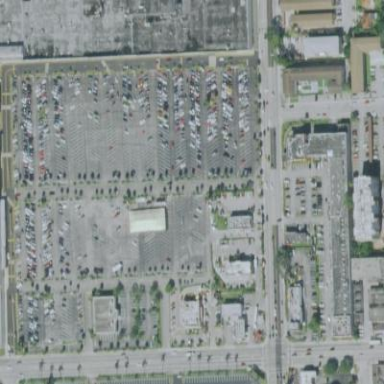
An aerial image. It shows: Retail area.